Question: I have an world map image as below and I need to put some random location pointers on it.To select a point on map,I created separate div pointers to handle.
Such as :
'<div id="div1" class="div-map-icon" style="left: 283px; top: 136px;"></div>'
and div-map-icon class
'''
.div-map-icon{
background-image: url(../images/map_icon.png);
background-repeat: no-repeat;
height: 26px;
position: absolute;
float: left;
width: 20px;
}
'''
Current Output:

However when i tried to do something like this <URL> .Its not reflecting in IE10.
Any help will be highly helpful?
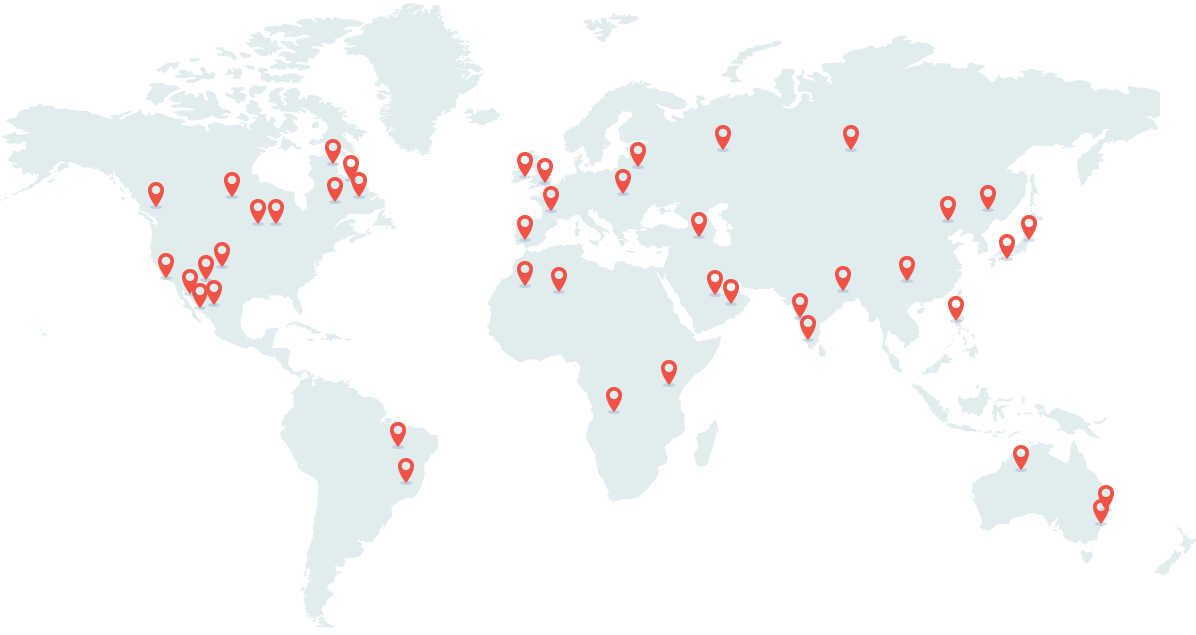
Answer: To get the animation 'pulsate' to work in IE you either need to use the '-ms-' browser prefix or native CSS3 properties to get it to work like in this example:
<URL>
'''
.gps_ring {
border: 3px solid #999;
-webkit-border-radius: 30px;
border-radius: 30px;
height: 18px;
width: 18px;
position: absolute;
left:20px;
top:214px;
-webkit-animation: pulsate 1s ease-out;
-webkit-animation-iteration-count: infinite;
animation: pulsate 1s ease-out;
animation-iteration-count: infinite;
opacity: 0.0
}
@-webkit-keyframes pulsate {
0% {-webkit-transform: scale(0.1, 0.1); opacity: 0.0;}
50% {opacity: 1.0;}
100% {-webkit-transform: scale(1.2, 1.2); opacity: 0.0;}
}
@keyframes pulsate {
0% {transform: scale(0.1, 0.1); opacity: 0.0;}
50% {opacity: 1.0;}
100% {transform: scale(1.2, 1.2); opacity: 0.0;}
}
'''